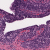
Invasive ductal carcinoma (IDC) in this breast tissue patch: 1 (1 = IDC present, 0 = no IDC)